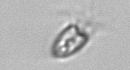
Label: Balanion